Interaction volume radius: 10 \u00c5
Interaction volume height: 10 \u00c5
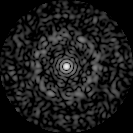
Disorder parameter: 0.8403